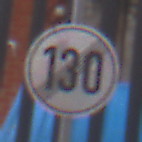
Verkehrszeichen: EndeGeschwindigkeit130
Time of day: MorningAfternoon
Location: Outdoor (Urban)
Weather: Overcast
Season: NotSpecified
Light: Natural